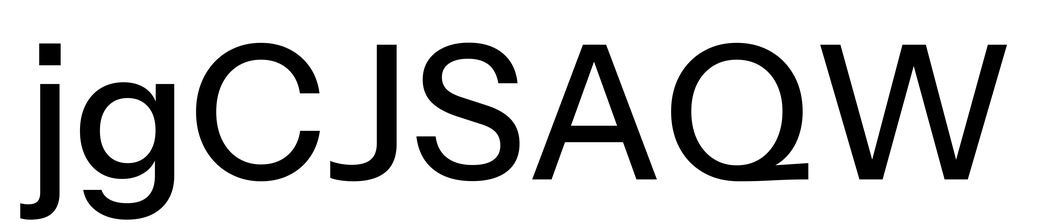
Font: InstrumentSans_Medium